Interaction volume radius: 10 \u00c5
Interaction volume height: 10 \u00c5
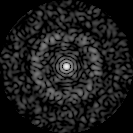
Disorder parameter: 0.8292